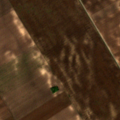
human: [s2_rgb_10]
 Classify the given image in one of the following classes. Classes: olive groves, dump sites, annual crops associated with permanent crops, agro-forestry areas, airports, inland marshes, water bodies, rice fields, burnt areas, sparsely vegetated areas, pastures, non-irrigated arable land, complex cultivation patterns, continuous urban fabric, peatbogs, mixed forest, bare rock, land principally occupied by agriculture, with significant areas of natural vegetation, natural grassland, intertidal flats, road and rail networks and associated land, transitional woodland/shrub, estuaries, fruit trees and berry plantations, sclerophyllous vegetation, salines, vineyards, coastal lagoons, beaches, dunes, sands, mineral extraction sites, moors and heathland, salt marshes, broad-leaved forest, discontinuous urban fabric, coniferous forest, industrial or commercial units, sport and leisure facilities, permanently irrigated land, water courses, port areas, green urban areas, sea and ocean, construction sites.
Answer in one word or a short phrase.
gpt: non-irrigated arable land